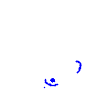
Particle: kaon